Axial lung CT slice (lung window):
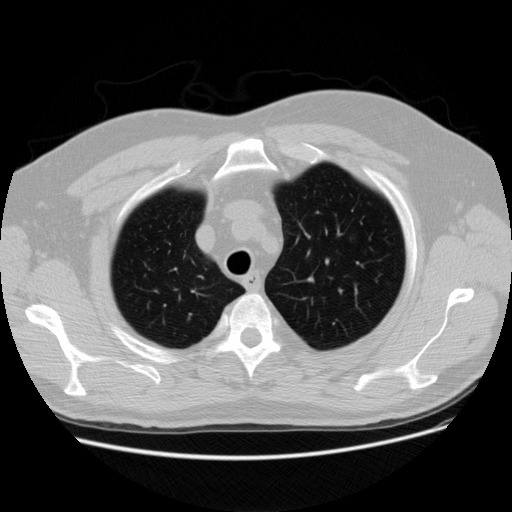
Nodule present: no